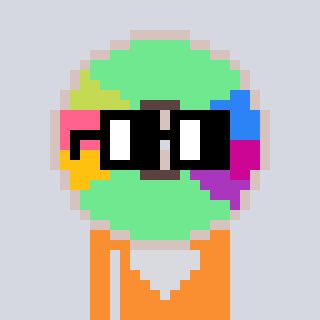
a pixel art character with square black glasses, a cd-shaped head and a orange-colored body on a cool background